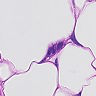
Metastatic tissue present: yes